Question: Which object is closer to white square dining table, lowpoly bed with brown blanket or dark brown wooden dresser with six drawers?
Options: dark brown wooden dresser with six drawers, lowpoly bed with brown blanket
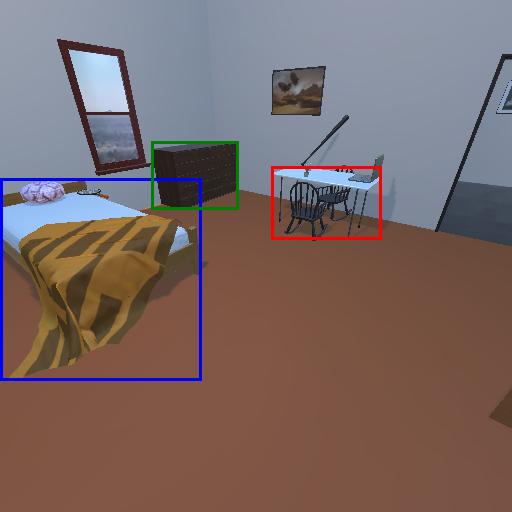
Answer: dark brown wooden dresser with six drawers